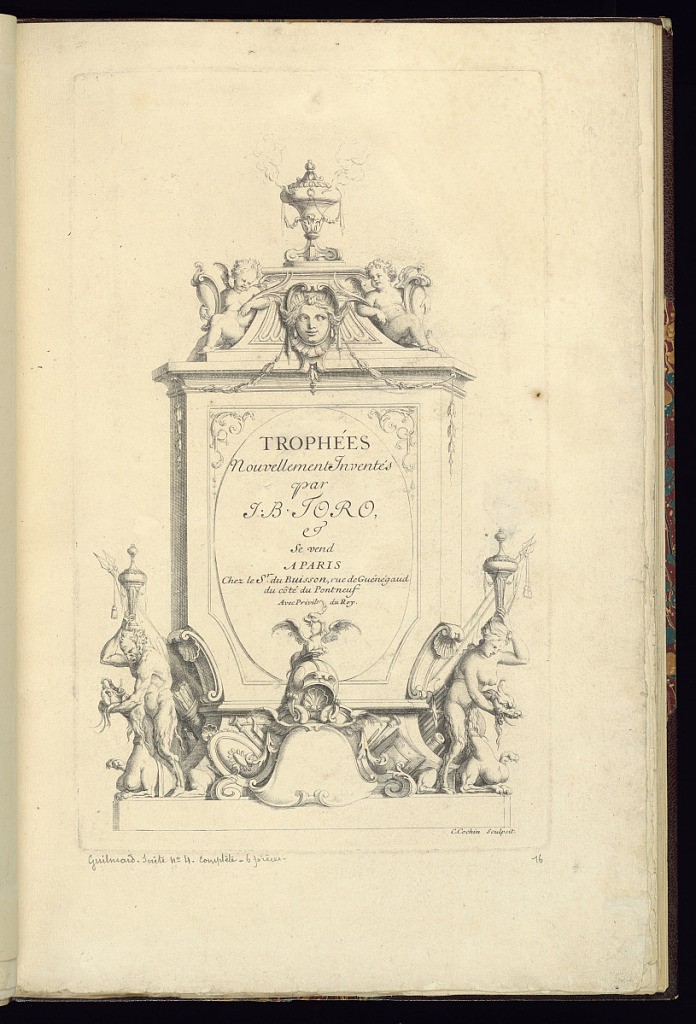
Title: Title Page
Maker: Jean-Bernard Turreau, French, 1672 - 1731
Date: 1716
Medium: Etching on laid paper
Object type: Print
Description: Title page with the title lettered in the center of a pedestal or monument with grotesque motifs including mascaron (mask), putti, mythological creatures (lions with wings and breasts), fauns with vases on their heads, incense burner, festoons of leaves, fluting, scrolling leaves (rinceaux), c-scrolls, shells, a cartouche, wings, helmet, dragon, shields, horns, quiver of arrows, spears with flags/ textiles. The plate is signed.